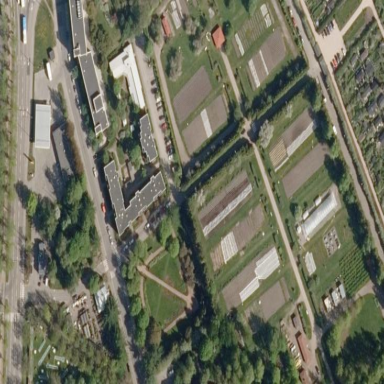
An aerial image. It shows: School garden used for leisure and relaxation.